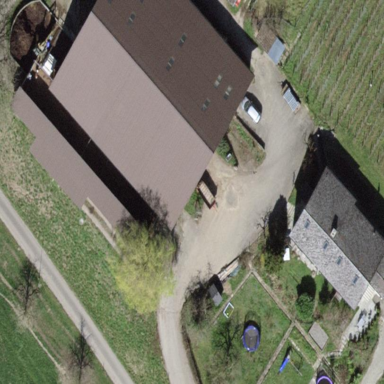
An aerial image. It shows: Farmyard area.